Question: Is chat lock enabled?
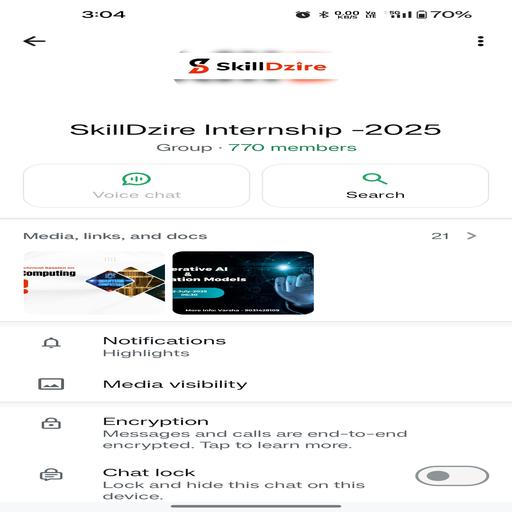
Answer: No